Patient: sex M, age 29
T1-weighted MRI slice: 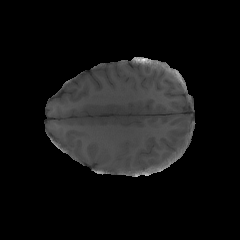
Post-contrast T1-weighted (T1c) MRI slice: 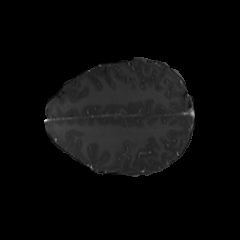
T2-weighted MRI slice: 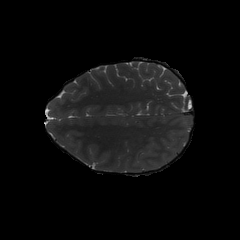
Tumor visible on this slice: no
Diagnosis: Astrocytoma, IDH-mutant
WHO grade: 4